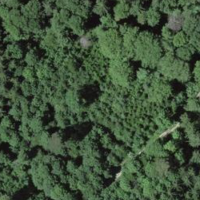
EUNIS habitat code: 41
Species observed at this site:
Lapsana communis
Campanula trachelium